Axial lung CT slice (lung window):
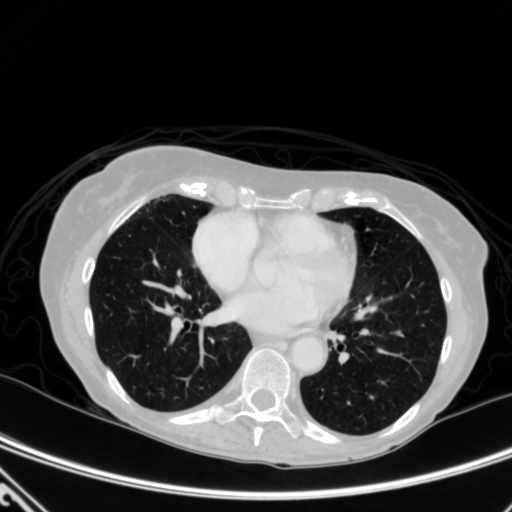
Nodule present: no